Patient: sex M, age 72
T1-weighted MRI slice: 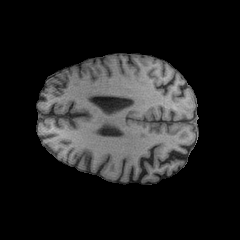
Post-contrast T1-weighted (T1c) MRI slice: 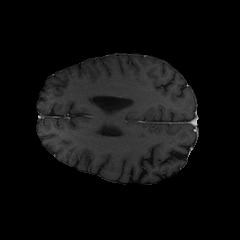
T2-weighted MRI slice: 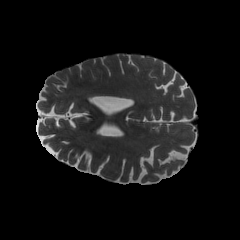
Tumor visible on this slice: no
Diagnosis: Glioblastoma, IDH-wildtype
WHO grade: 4